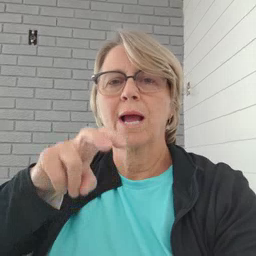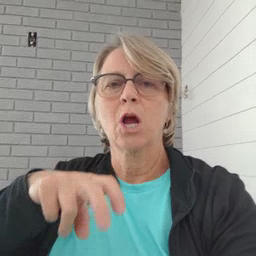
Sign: chair